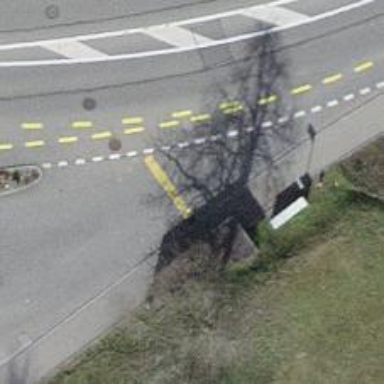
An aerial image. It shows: Bus stop with stop position for public transport.